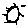
Label: sun